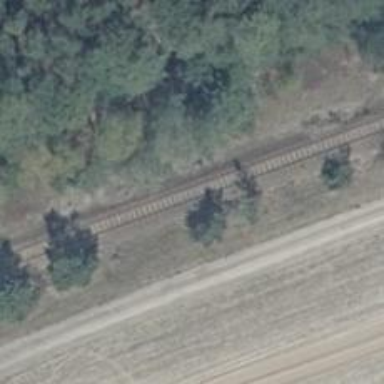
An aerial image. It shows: Railway track.